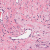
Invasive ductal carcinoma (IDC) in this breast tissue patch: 1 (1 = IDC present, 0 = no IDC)